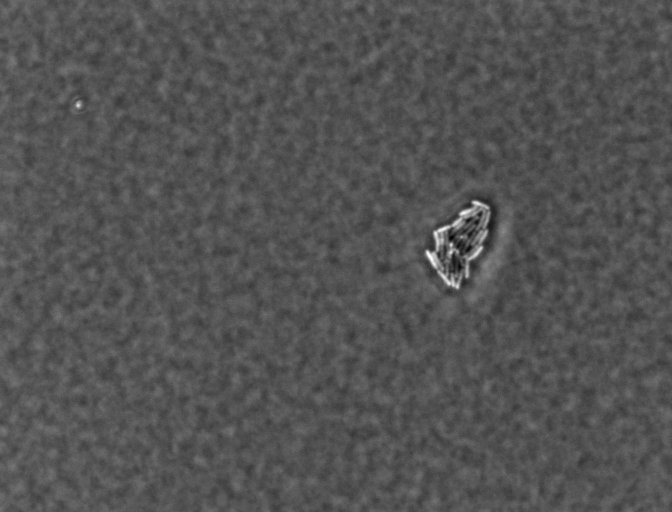
Salmonella enterica Typhimurium